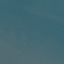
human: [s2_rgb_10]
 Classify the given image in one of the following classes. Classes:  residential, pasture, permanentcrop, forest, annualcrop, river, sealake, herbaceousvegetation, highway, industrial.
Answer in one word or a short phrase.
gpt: SeaLake